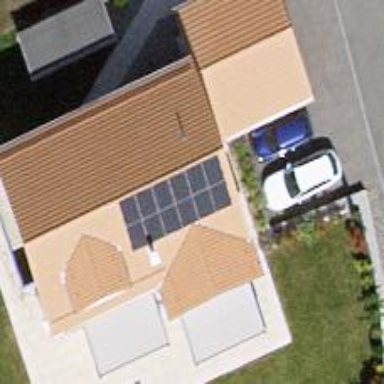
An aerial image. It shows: Solar power generator composed of solar photovoltaic panels.